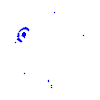
Particle: pion